Question: I am writing some tests for my spring application
'''
@RunWith(SpringJUnit4ClassRunner.class)
@ContextConfiguration("classpath:/../../main/resources/spring-config.xml")
public class MitarbeiterSystemTest {
@Autowired
private ApplicationContext context;
...
}
'''
The path to the file is totally right, it even shows the green Spring logo, and when I click it I immidiatly see the file.
S
but still when I run the test I get the following exception:
'''
java.lang.IllegalStateException: Failed to load ApplicationContext
at org.springframework.test.context.CacheAwareContextLoaderDelegate.loadContext(CacheAwareContextLoaderDelegate.java:99)
at org.springframework.test.context.DefaultTestContext.getApplicationContext(DefaultTestContext.java:101)
at org.springframework.test.context.support.DependencyInjectionTestExecutionListener.injectDependencies(DependencyInjectionTestExecutionListener.java:109)
at org.springframework.test.context.support.DependencyInjectionTestExecutionListener.prepareTestInstance(DependencyInjectionTestExecutionListener.java:75)
at org.springframework.test.context.TestContextManager.prepareTestInstance(TestContextManager.java:331)
at org.springframework.test.context.junit4.SpringJUnit4ClassRunner.createTest(SpringJUnit4ClassRunner.java:213)
at org.springframework.test.context.junit4.SpringJUnit4ClassRunner$1.runReflectiveCall(SpringJUnit4ClassRunner.java:290)
at org.junit.internal.runners.model.ReflectiveCallable.run(ReflectiveCallable.java:12)
at org.springframework.test.context.junit4.SpringJUnit4ClassRunner.methodBlock(SpringJUnit4ClassRunner.java:292)
at org.springframework.test.context.junit4.SpringJUnit4ClassRunner.runChild(SpringJUnit4ClassRunner.java:233)
at org.springframework.test.context.junit4.SpringJUnit4ClassRunner.runChild(SpringJUnit4ClassRunner.java:87)
at org.junit.runners.ParentRunner$3.run(ParentRunner.java:238)
at org.junit.runners.ParentRunner$1.schedule(ParentRunner.java:63)
at org.junit.runners.ParentRunner.runChildren(ParentRunner.java:236)
at org.junit.runners.ParentRunner.access$000(ParentRunner.java:53)
at org.junit.runners.ParentRunner$2.evaluate(ParentRunner.java:229)
at org.springframework.test.context.junit4.statements.RunBeforeTestClassCallbacks.evaluate(RunBeforeTestClassCallbacks.java:61)
at org.springframework.test.context.junit4.statements.RunAfterTestClassCallbacks.evaluate(RunAfterTestClassCallbacks.java:71)
at org.junit.runners.ParentRunner.run(ParentRunner.java:309)
at org.springframework.test.context.junit4.SpringJUnit4ClassRunner.run(SpringJUnit4ClassRunner.java:176)
at org.junit.runner.JUnitCore.run(JUnitCore.java:160)
at com.intellij.junit4.JUnit4IdeaTestRunner.startRunnerWithArgs(JUnit4IdeaTestRunner.java:74)
at com.intellij.rt.execution.junit.JUnitStarter.prepareStreamsAndStart(JUnitStarter.java:211)
at com.intellij.rt.execution.junit.JUnitStarter.main(JUnitStarter.java:67)
at sun.reflect.NativeMethodAccessorImpl.invoke0(Native Method)
at sun.reflect.NativeMethodAccessorImpl.invoke(NativeMethodAccessorImpl.java:57)
at com.intellij.rt.execution.application.AppMain.main(AppMain.java:134)
Caused by: org.springframework.beans.factory.BeanDefinitionStoreException: IOException parsing XML document from class path resource [../../main/resources/spring-config.xml]; nested exception is java.io.FileNotFoundException: class path resource [../../main/resources/spring-config.xml] cannot be opened because it does not exist
at org.springframework.beans.factory.xml.XmlBeanDefinitionReader.loadBeanDefinitions(XmlBeanDefinitionReader.java:343)
at org.springframework.beans.factory.xml.XmlBeanDefinitionReader.loadBeanDefinitions(XmlBeanDefinitionReader.java:303)
at org.springframework.beans.factory.support.AbstractBeanDefinitionReader.loadBeanDefinitions(AbstractBeanDefinitionReader.java:180)
at org.springframework.beans.factory.support.AbstractBeanDefinitionReader.loadBeanDefinitions(AbstractBeanDefinitionReader.java:216)
at org.springframework.beans.factory.support.AbstractBeanDefinitionReader.loadBeanDefinitions(AbstractBeanDefinitionReader.java:187)
at org.springframework.beans.factory.support.AbstractBeanDefinitionReader.loadBeanDefinitions(AbstractBeanDefinitionReader.java:251)
at org.springframework.test.context.support.AbstractGenericContextLoader.loadBeanDefinitions(AbstractGenericContextLoader.java:253)
at org.springframework.test.context.support.AbstractGenericContextLoader.loadContext(AbstractGenericContextLoader.java:122)
at org.springframework.test.context.support.AbstractGenericContextLoader.loadContext(AbstractGenericContextLoader.java:60)
at org.springframework.test.context.support.AbstractDelegatingSmartContextLoader.delegateLoading(AbstractDelegatingSmartContextLoader.java:100)
at org.springframework.test.context.support.AbstractDelegatingSmartContextLoader.loadContext(AbstractDelegatingSmartContextLoader.java:250)
at org.springframework.test.context.CacheAwareContextLoaderDelegate.loadContextInternal(CacheAwareContextLoaderDelegate.java:64)
at org.springframework.test.context.CacheAwareContextLoaderDelegate.loadContext(CacheAwareContextLoaderDelegate.java:91)
... 28 more
Caused by: java.io.FileNotFoundException: class path resource [../../main/resources/spring-config.xml] cannot be opened because it does not exist
at org.springframework.core.io.ClassPathResource.getInputStream(ClassPathResource.java:172)
at org.springframework.beans.factory.xml.XmlBeanDefinitionReader.loadBeanDefinitions(XmlBeanDefinitionReader.java:329)
... 40 more
'''
the important lines being probably this:
'''
org.springframework.beans.factory.BeanDefinitionStoreException: IOException parsing XML document from class path resource [../../main/resources/spring-config.xml]; nested exception is java.io.FileNotFoundException: class path resource [../../main/resources/spring-config.xml] cannot be opened because it does not exist
'''
I really have trouble finding an explanation for this, since the IDE is able to parse path it should actually be the right path.
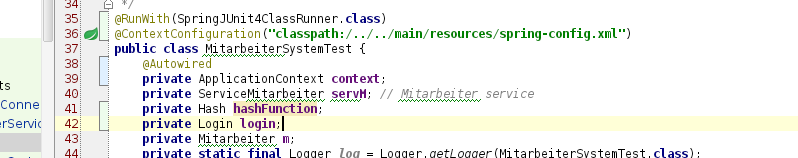
Answer: Assuming '/../../main/resources' refers to 'src/main/resources' which should be on the classpath, try using
'''
@ContextConfiguration("classpath:spring-config.xml")
'''